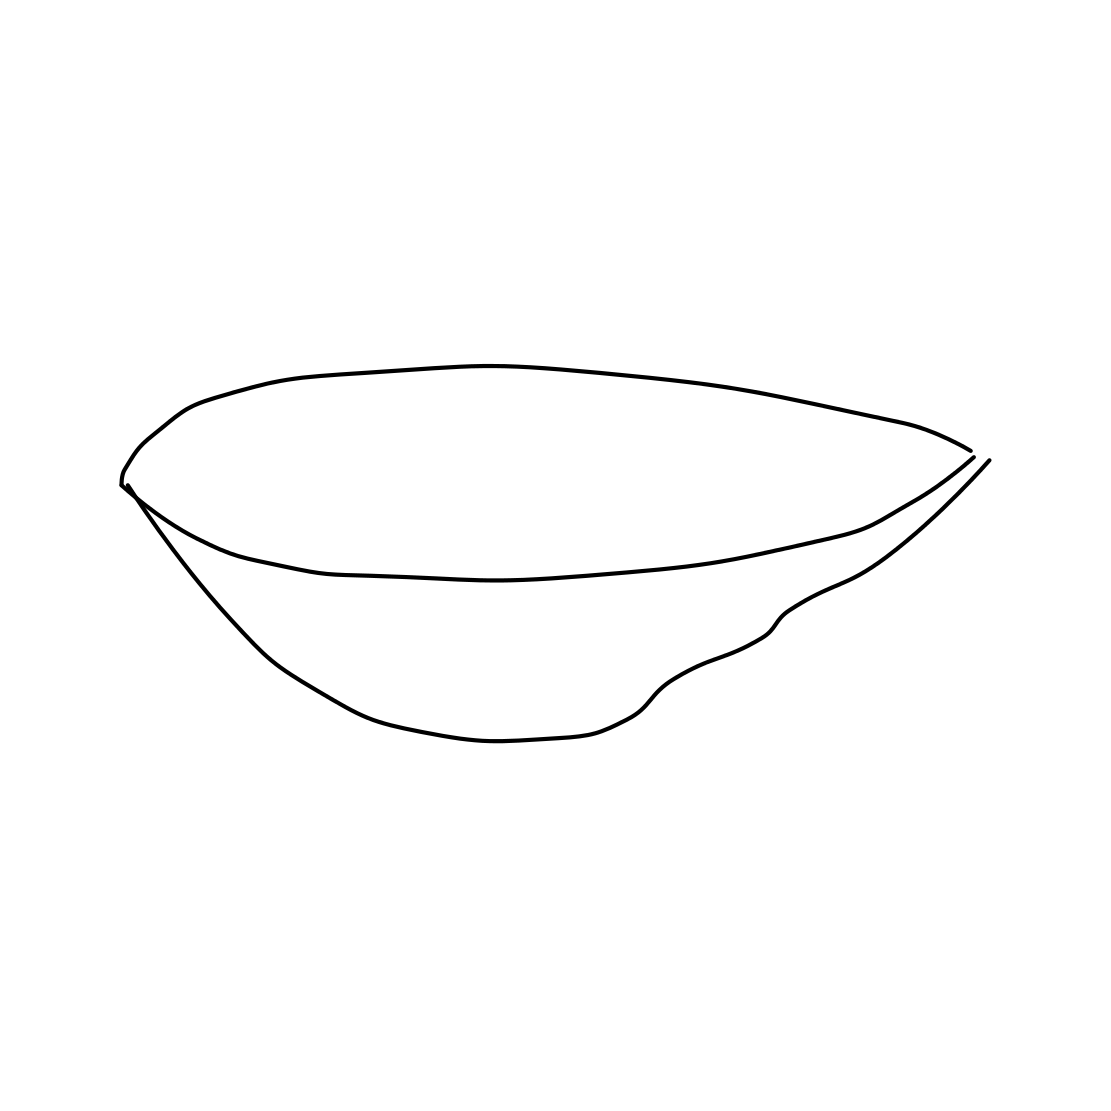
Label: bowl